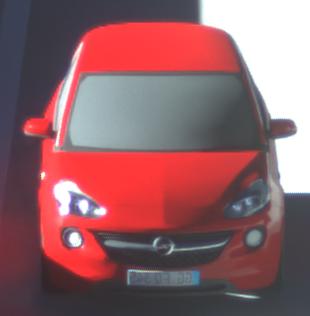
Make: Opel
Model: ADAM 1.2
Detailed model: ADAM
Model produced from: 2013/01
Model produced until: 2014/11
Doors: 3
Color: red
Road condition: dry road
Daytime: morning or afternoon
Contrast: high contrast